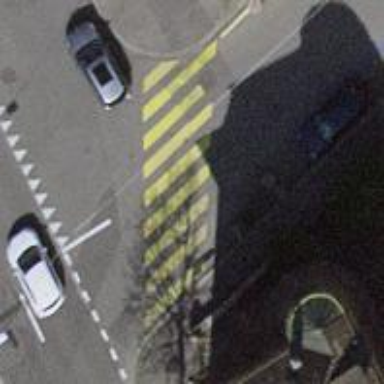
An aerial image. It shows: Uncontrolled road crossing.